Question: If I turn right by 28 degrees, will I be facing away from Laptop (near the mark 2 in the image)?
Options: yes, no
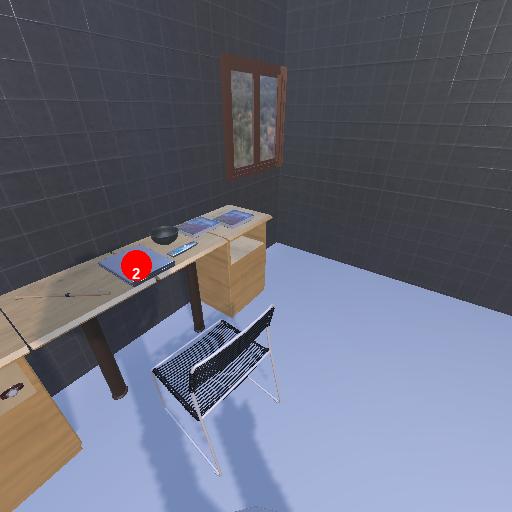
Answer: yes